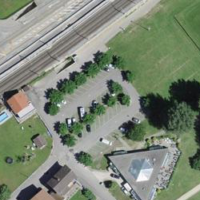
EUNIS habitat code: 55
Species observed at this site:
Sedum album